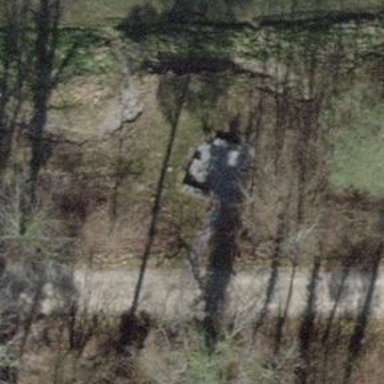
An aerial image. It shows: Compacted path road.